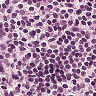
Metastatic tissue present: no